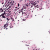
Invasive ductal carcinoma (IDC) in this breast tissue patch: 1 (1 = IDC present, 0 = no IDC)